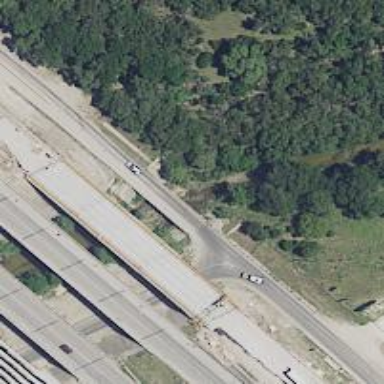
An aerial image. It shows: Secondary road bridge with asphalt surface and frontage road.